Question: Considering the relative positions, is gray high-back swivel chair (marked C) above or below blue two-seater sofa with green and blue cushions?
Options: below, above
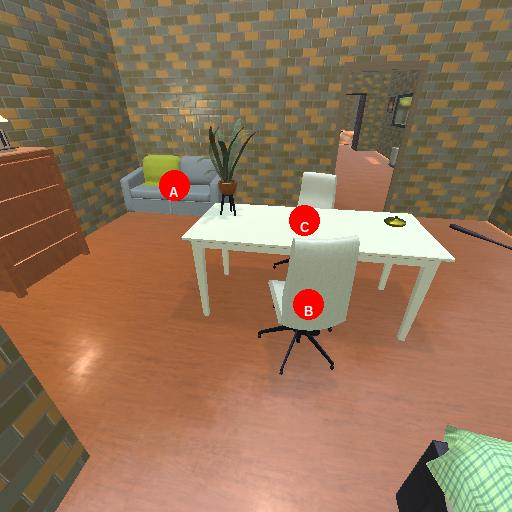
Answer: below